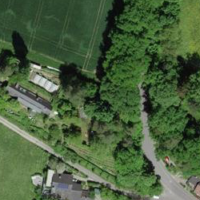
EUNIS habitat code: 55
Species observed at this site:
Milvus milvus
Pica pica
Corvus corone
Buteo buteo
Passer montanus